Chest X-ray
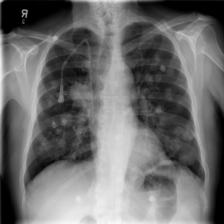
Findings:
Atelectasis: negative
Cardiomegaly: negative
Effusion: negative
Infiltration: negative
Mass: positive
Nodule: negative
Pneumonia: negative
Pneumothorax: negative
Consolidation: negative
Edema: positive
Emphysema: negative
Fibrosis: negative
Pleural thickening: negative
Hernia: negative